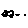
Label: car